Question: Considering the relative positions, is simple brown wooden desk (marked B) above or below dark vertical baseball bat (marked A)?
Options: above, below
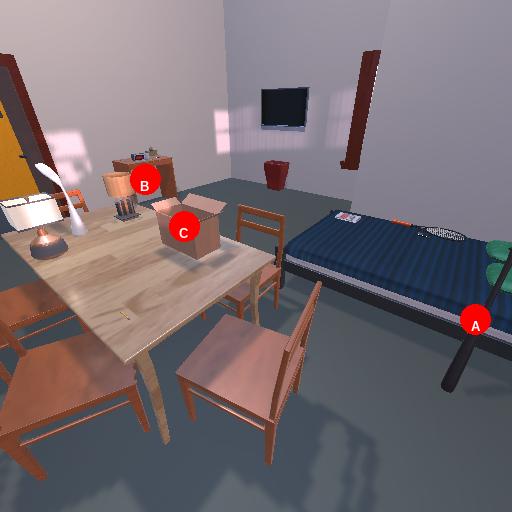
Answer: above